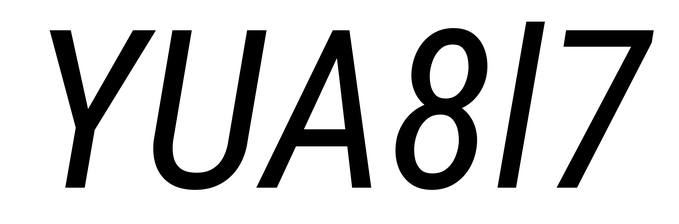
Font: Roboto-Italic_Condensed_Italic